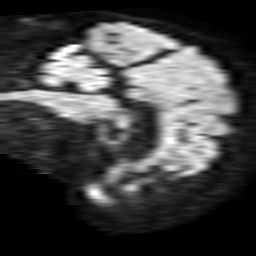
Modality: TRACE
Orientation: sagittal
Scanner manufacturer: philips
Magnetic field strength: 1.5 T
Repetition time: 3.461 s
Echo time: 0.07078 s